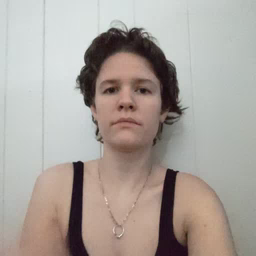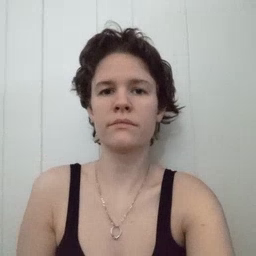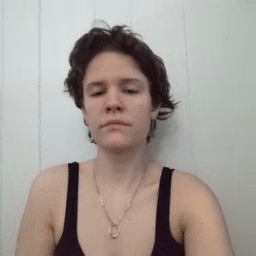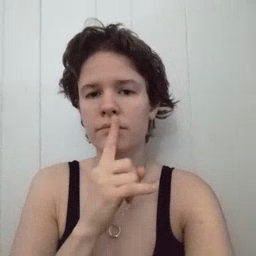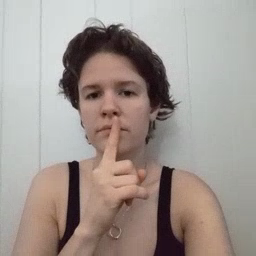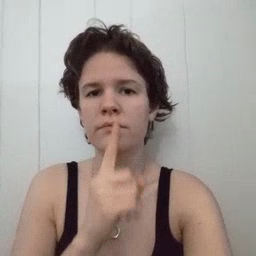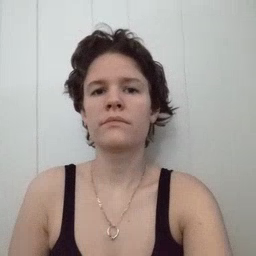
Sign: shhh